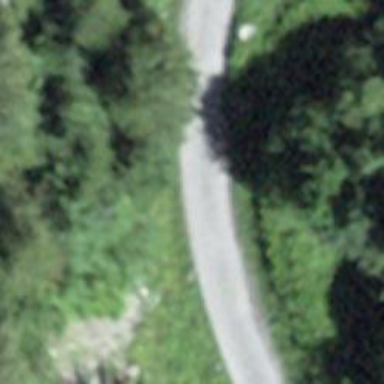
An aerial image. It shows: Unclassified road.